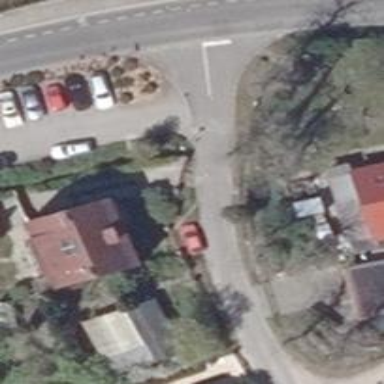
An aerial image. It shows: Residential road with asphalt surface.